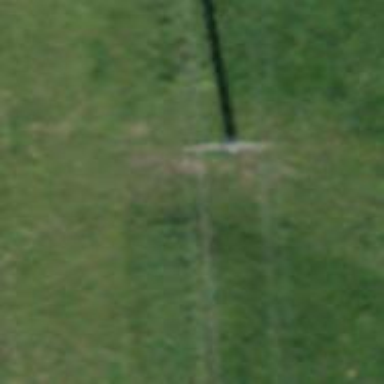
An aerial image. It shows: Concrete power pole.